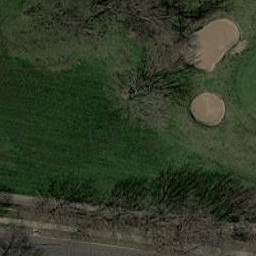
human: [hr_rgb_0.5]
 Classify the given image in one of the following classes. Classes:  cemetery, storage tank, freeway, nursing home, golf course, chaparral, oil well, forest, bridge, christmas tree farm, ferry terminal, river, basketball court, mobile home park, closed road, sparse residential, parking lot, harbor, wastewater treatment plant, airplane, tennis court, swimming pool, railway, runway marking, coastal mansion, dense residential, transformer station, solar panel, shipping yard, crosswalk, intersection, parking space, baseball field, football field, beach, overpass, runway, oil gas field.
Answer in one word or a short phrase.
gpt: golf course